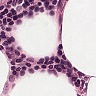
Metastatic tissue present: no